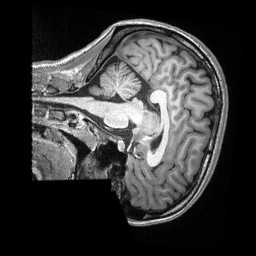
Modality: T1w
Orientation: sagittal
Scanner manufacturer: siemens
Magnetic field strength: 3 T
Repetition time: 2.3 s
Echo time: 0.00308 s